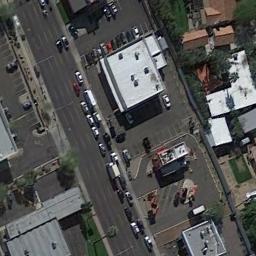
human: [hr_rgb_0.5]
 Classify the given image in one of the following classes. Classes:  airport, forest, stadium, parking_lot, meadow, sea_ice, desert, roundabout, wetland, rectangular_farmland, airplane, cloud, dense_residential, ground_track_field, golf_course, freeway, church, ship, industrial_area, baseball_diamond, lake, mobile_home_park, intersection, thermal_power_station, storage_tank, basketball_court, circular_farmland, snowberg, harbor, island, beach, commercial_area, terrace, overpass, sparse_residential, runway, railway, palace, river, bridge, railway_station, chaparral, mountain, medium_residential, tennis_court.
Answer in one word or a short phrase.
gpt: freeway